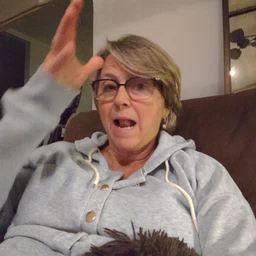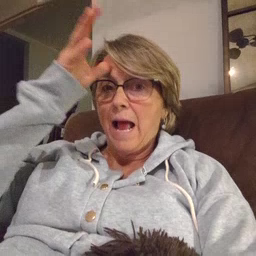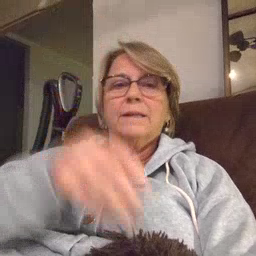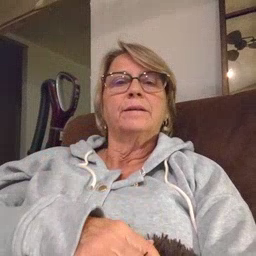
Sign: dad